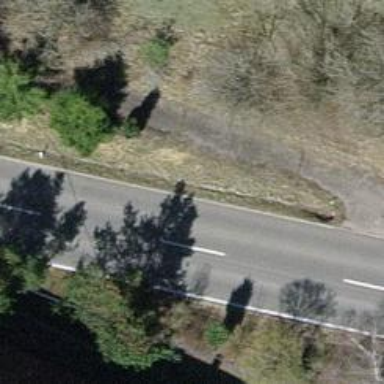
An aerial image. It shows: Tertiary road.